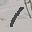
Label: 1